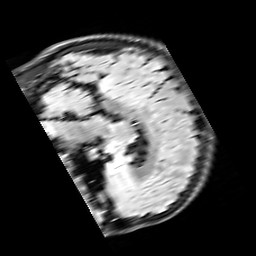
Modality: FLAIR
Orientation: sagittal
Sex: male
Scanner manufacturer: siemens
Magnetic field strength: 3 T
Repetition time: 10 s
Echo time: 0.09 s